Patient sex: M
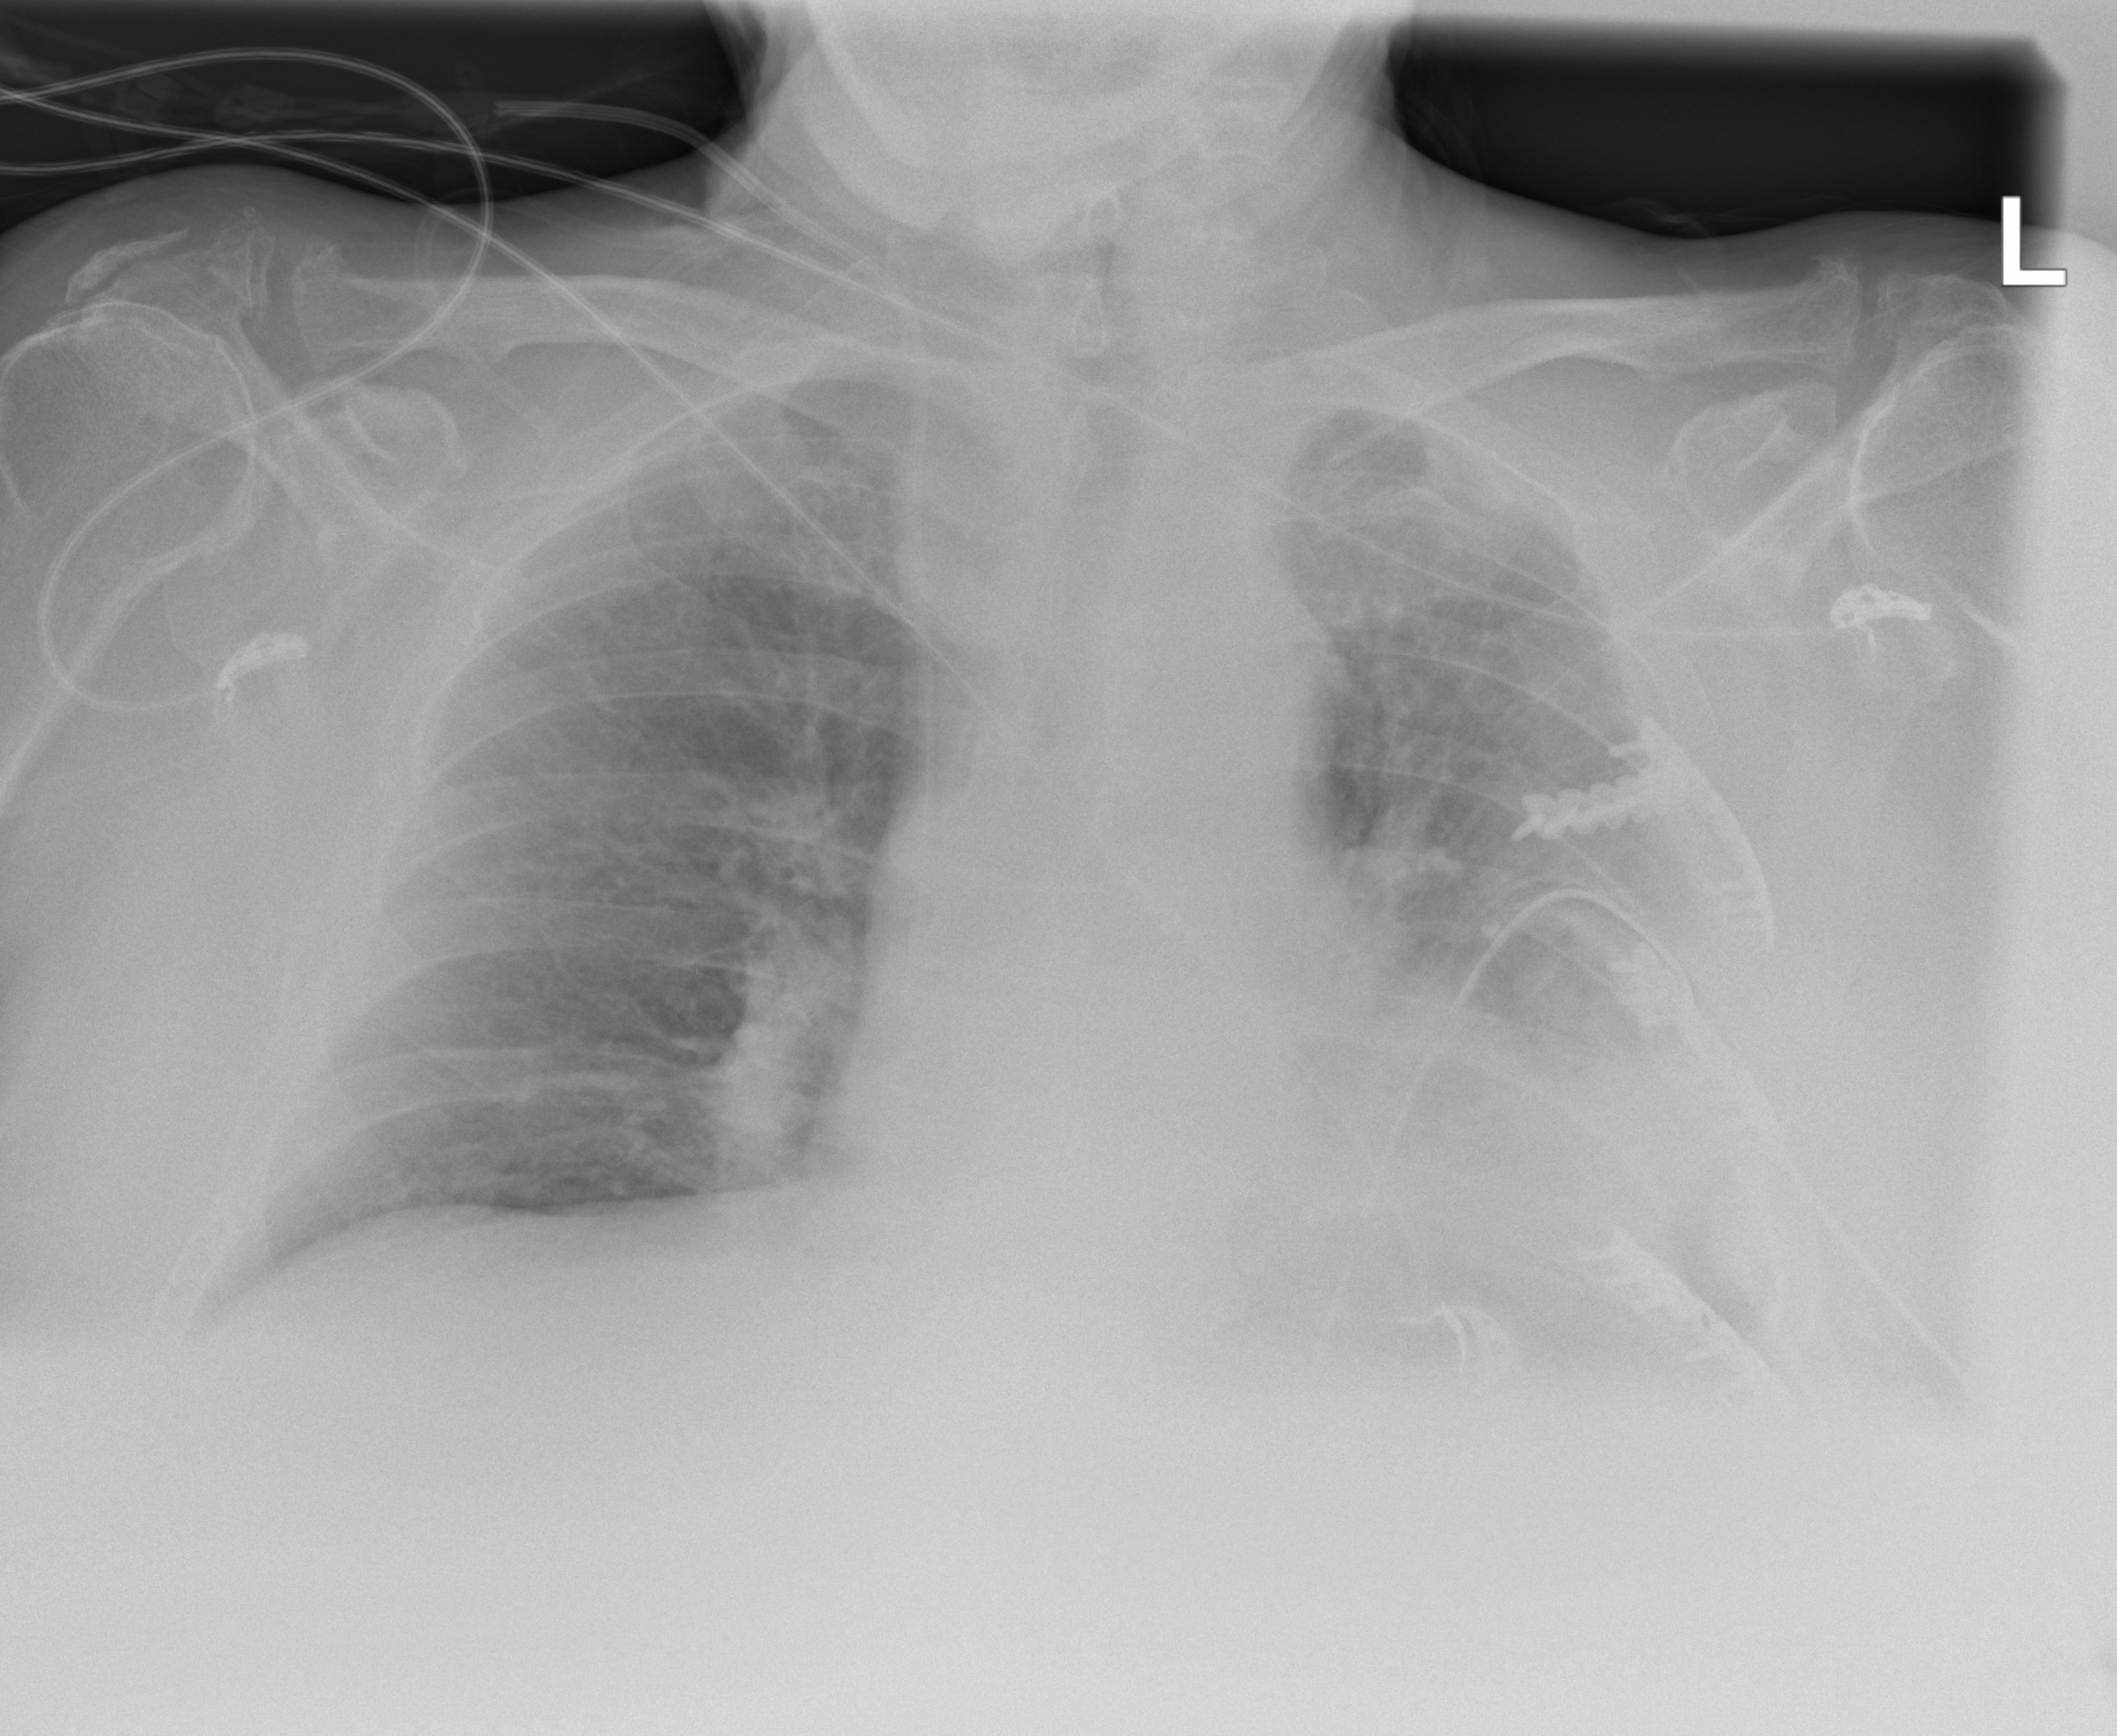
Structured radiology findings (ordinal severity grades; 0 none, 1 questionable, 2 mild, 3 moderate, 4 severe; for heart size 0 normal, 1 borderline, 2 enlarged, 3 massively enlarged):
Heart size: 0
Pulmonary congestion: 1
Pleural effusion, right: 0
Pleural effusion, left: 2
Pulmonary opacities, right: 0
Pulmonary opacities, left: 0
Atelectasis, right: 0
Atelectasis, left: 3